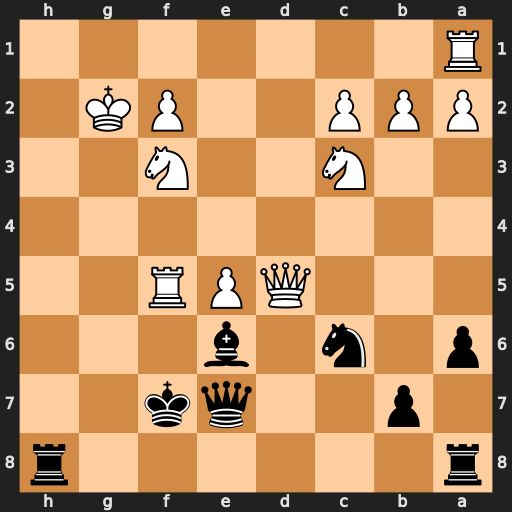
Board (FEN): r6r/1p2qk2/p1n1b3/3QPR2/8/2N2N2/PPP2PK1/R7
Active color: b
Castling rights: -
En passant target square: -
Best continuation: Ke8 Qe4 Qh7